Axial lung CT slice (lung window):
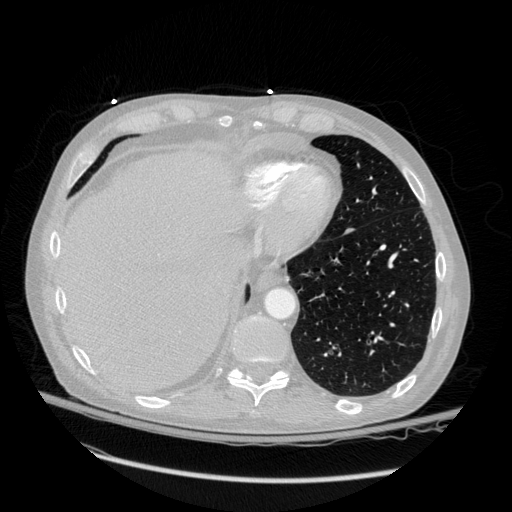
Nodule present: yes
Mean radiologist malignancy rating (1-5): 2